Interaction volume radius: 5 \u00c5
Interaction volume height: 15 \u00c5
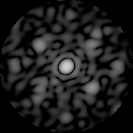
Disorder parameter: 0.5497